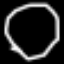
Label: octagon